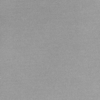
Label: dusty